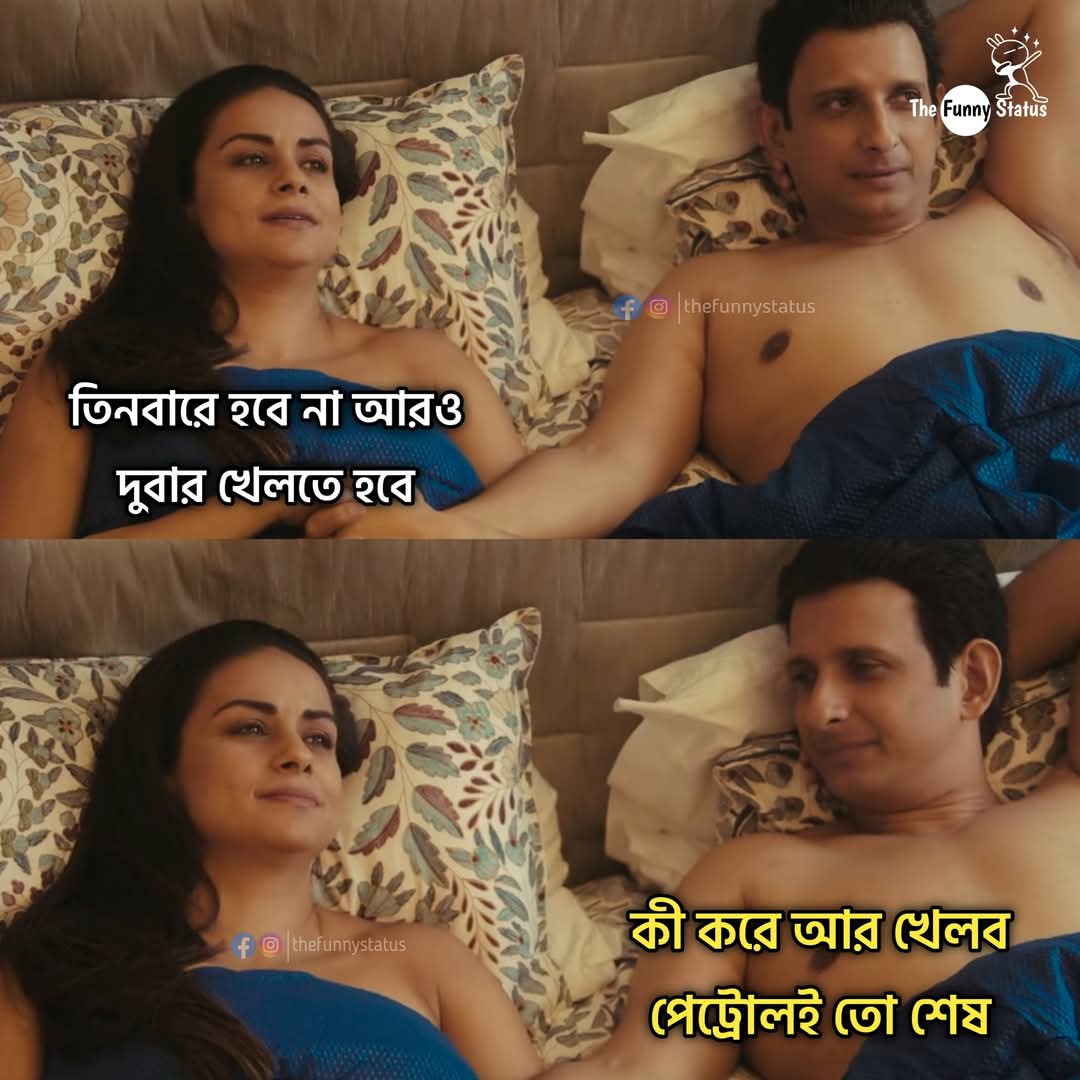
Text: তিনবারে হবে না আরও দুবার খেলতে হবে
কী করে আর খেলব পেট্রোলই তো শেষ
Label: Non Hate